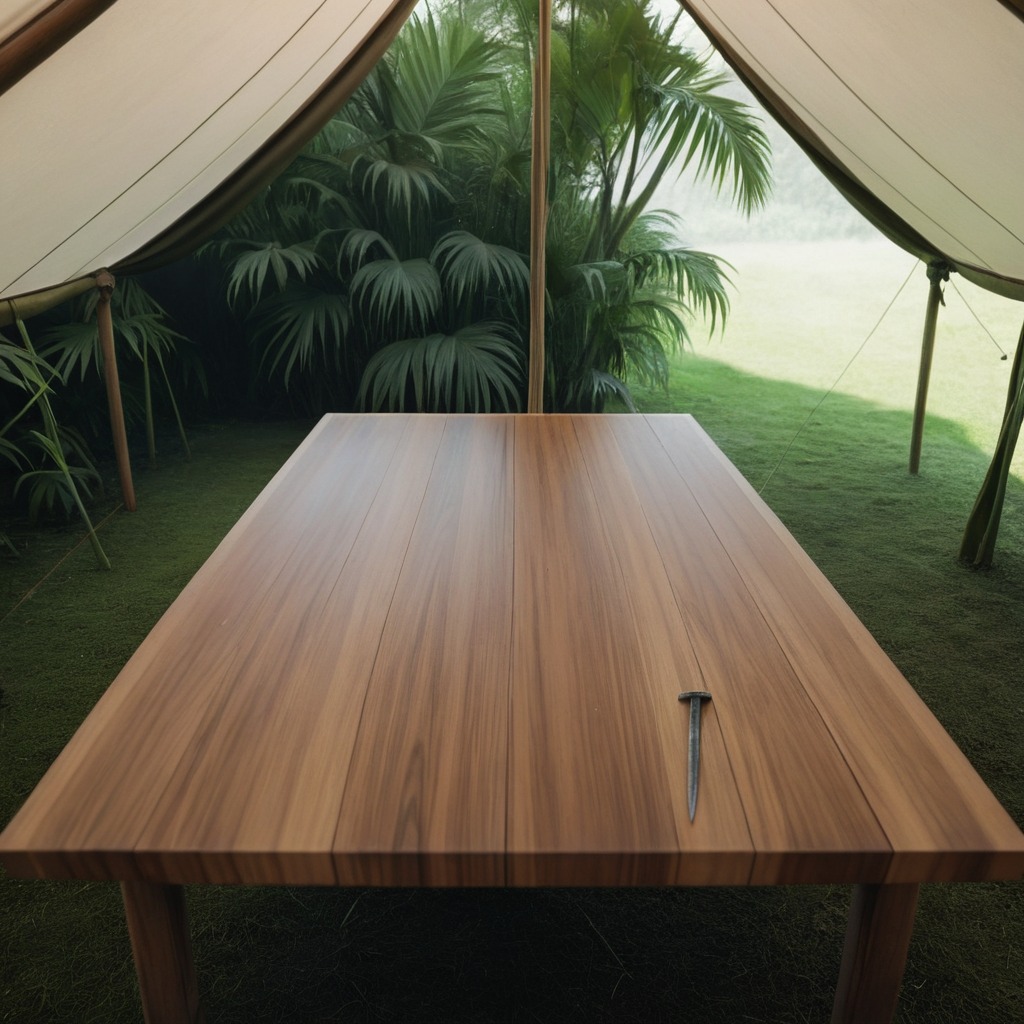
A iron nail is lying on a wooden table inside a jungle field workshop tent humid ambient light worn but